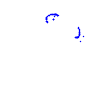
Particle: kaon